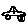
Label: car